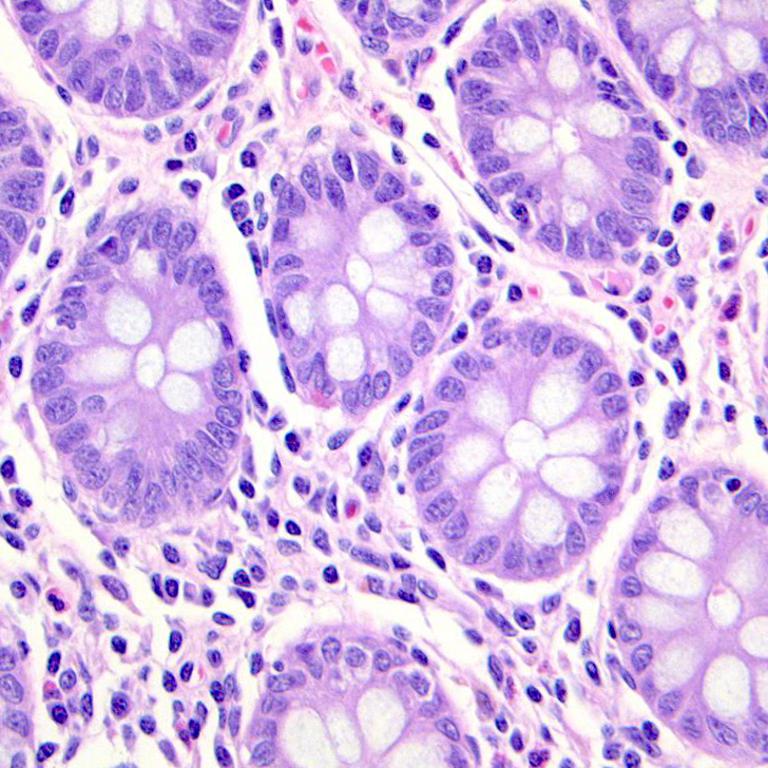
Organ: colon
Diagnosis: benign